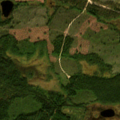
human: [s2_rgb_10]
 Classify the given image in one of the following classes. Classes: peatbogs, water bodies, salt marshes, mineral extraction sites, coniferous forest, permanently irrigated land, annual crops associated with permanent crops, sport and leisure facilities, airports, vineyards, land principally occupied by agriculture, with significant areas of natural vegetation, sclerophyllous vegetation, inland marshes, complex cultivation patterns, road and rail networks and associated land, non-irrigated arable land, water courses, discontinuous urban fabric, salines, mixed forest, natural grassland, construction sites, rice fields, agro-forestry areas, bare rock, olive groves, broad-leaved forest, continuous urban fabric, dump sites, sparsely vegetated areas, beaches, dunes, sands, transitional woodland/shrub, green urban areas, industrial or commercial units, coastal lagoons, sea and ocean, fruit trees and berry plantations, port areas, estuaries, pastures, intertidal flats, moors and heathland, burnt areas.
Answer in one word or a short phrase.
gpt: coniferous forest, transitional woodland/shrub, peatbogs